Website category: jobs
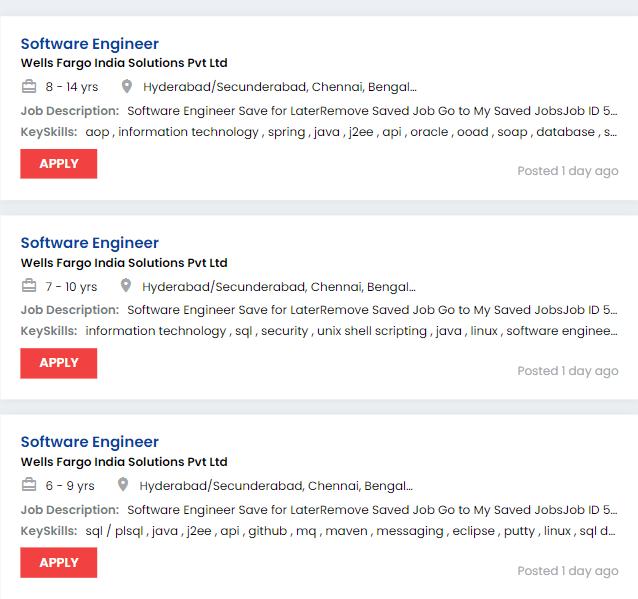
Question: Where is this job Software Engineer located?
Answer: Hyderabad/Secunderabad, Chennai, Bengaluru / Bangalore

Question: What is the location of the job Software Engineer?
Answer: Hyderabad/Secunderabad, Chennai, Bengaluru / Bangalore

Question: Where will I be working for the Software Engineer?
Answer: Hyderabad/Secunderabad, Chennai, Bengaluru / Bangalore

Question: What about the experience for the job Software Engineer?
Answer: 7 - 10 yrs

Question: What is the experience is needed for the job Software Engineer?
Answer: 7 - 10 yrs

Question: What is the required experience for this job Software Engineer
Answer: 7 - 10 yrs

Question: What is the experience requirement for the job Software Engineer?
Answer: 7 - 10 yrs

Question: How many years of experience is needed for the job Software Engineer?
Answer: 7 - 10 yrs

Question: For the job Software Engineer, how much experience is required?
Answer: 7 - 10 yrs

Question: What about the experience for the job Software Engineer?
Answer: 8 - 14 yrs

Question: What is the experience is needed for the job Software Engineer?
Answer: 8 - 14 yrs

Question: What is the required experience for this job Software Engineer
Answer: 8 - 14 yrs

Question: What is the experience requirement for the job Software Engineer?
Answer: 8 - 14 yrs

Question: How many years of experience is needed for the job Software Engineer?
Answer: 8 - 14 yrs

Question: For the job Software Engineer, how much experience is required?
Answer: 8 - 14 yrs

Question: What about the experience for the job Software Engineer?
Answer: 6 - 9 yrs

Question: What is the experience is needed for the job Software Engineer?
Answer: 6 - 9 yrs

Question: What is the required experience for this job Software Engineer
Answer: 6 - 9 yrs

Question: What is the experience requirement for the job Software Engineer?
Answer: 6 - 9 yrs

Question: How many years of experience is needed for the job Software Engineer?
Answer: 6 - 9 yrs

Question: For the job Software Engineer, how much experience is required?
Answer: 6 - 9 yrs

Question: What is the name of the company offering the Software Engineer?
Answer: Wells Fargo India Solutions Pvt Ltd

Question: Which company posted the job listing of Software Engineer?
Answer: Wells Fargo India Solutions Pvt Ltd

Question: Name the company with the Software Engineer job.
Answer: Wells Fargo India Solutions Pvt Ltd

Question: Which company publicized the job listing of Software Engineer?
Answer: Wells Fargo India Solutions Pvt Ltd

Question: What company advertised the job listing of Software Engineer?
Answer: Wells Fargo India Solutions Pvt Ltd

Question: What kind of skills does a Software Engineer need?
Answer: information technology , sql , security , unix shell scripting , java , linux , software engineer , perl , san , python , problem solving , production support , application support , unix

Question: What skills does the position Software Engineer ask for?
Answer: information technology , sql , security , unix shell scripting , java , linux , software engineer , perl , san , python , problem solving , production support , application support , unix

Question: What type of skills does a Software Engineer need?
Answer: information technology , sql , security , unix shell scripting , java , linux , software engineer , perl , san , python , problem solving , production support , application support , unix

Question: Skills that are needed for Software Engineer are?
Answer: information technology , sql , security , unix shell scripting , java , linux , software engineer , perl , san , python , problem solving , production support , application support , unix

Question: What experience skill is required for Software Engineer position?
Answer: information technology , sql , security , unix shell scripting , java , linux , software engineer , perl , san , python , problem solving , production support , application support , unix

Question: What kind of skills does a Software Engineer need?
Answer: sql / plsql , java , j2ee , api , github , mq , maven , messaging , eclipse , putty , linux , sql developer , software engineer , san , os , svn , problem solving , windows , gradle , spring boot , written communication

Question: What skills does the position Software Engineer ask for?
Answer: sql / plsql , java , j2ee , api , github , mq , maven , messaging , eclipse , putty , linux , sql developer , software engineer , san , os , svn , problem solving , windows , gradle , spring boot , written communication

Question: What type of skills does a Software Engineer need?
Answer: sql / plsql , java , j2ee , api , github , mq , maven , messaging , eclipse , putty , linux , sql developer , software engineer , san , os , svn , problem solving , windows , gradle , spring boot , written communication

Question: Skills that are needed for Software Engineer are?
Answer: sql / plsql , java , j2ee , api , github , mq , maven , messaging , eclipse , putty , linux , sql developer , software engineer , san , os , svn , problem solving , windows , gradle , spring boot , written communication

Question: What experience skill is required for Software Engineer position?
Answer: sql / plsql , java , j2ee , api , github , mq , maven , messaging , eclipse , putty , linux , sql developer , software engineer , san , os , svn , problem solving , windows , gradle , spring boot , written communication

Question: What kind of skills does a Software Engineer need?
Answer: aop , information technology , spring , java , j2ee , api , oracle , ooad , soap , database , security , json , software engineer , mvc , mongodb , middleware , san , rest , junit , ddd , problem solving , production support , infrastructure

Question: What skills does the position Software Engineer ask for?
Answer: aop , information technology , spring , java , j2ee , api , oracle , ooad , soap , database , security , json , software engineer , mvc , mongodb , middleware , san , rest , junit , ddd , problem solving , production support , infrastructure

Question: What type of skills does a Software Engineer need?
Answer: aop , information technology , spring , java , j2ee , api , oracle , ooad , soap , database , security , json , software engineer , mvc , mongodb , middleware , san , rest , junit , ddd , problem solving , production support , infrastructure

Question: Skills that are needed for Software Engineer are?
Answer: aop , information technology , spring , java , j2ee , api , oracle , ooad , soap , database , security , json , software engineer , mvc , mongodb , middleware , san , rest , junit , ddd , problem solving , production support , infrastructure

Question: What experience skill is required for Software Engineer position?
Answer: aop , information technology , spring , java , j2ee , api , oracle , ooad , soap , database , security , json , software engineer , mvc , mongodb , middleware , san , rest , junit , ddd , problem solving , production support , infrastructure